Interaction volume radius: 5 \u00c5
Interaction volume height: 35 \u00c5
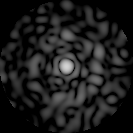
Disorder parameter: 0.8517